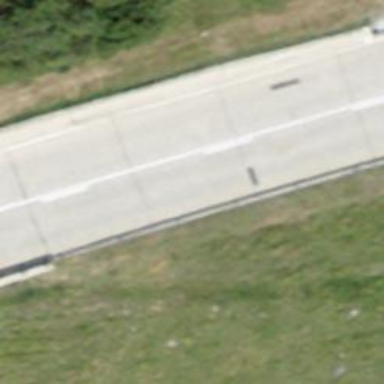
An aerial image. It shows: Asphalt road classified as primary highway.